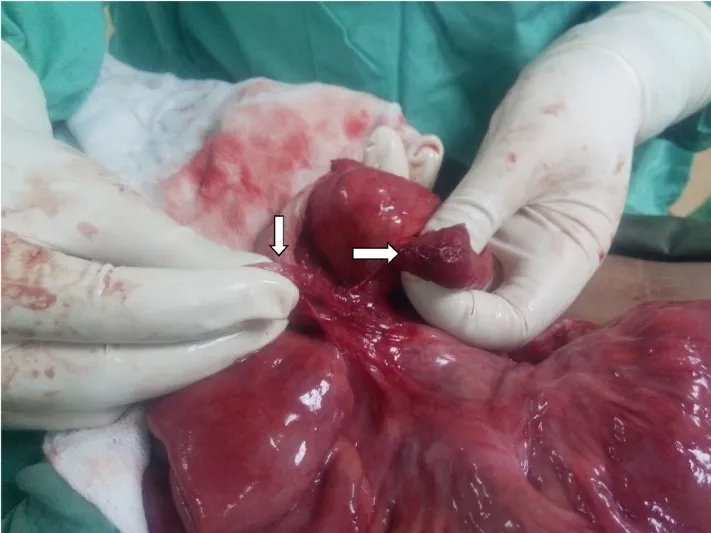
Blind ending loops of ileum (White arrows).
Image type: medical_photograph (other_medical_photograph)